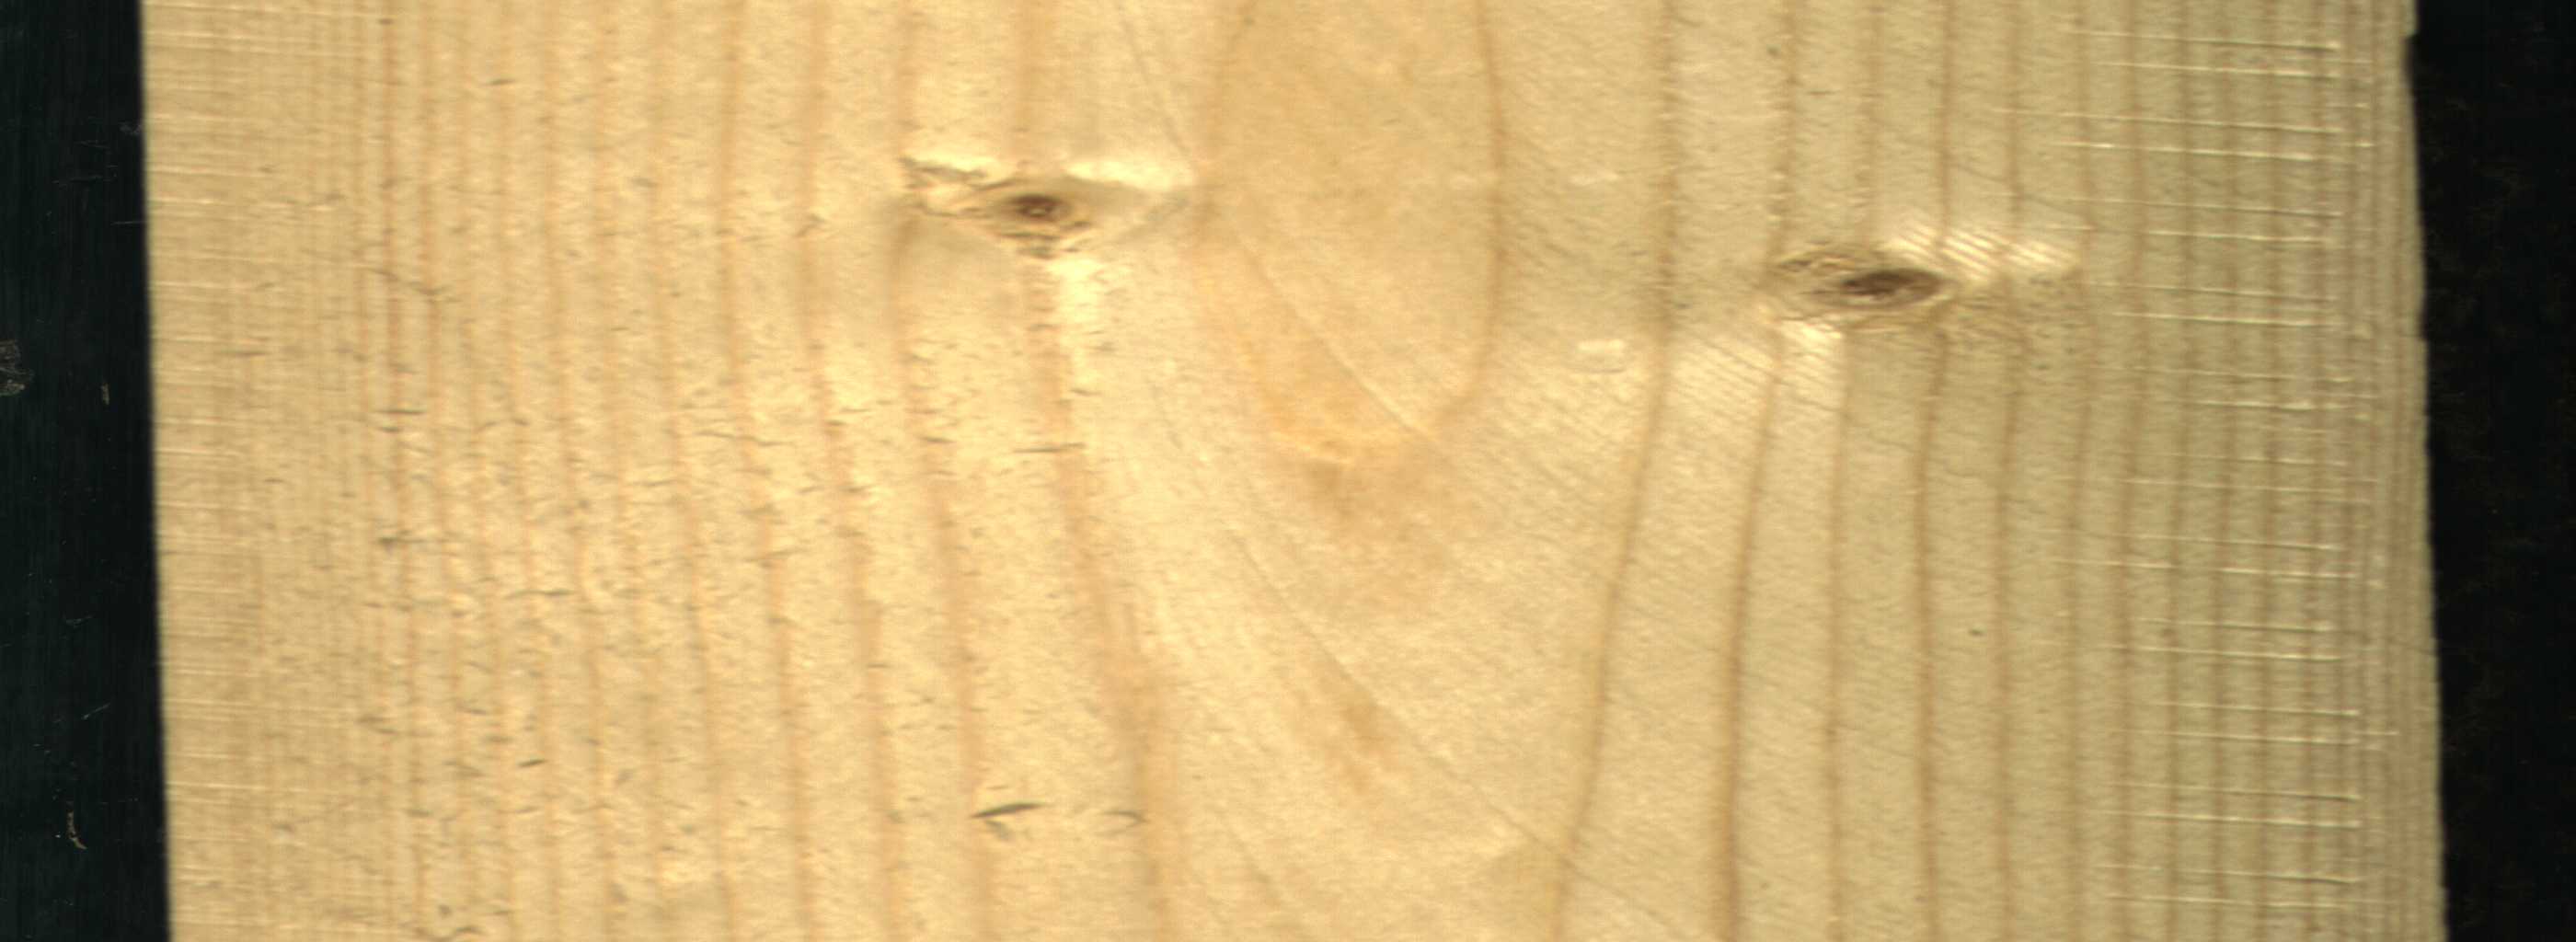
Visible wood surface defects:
Live_Knot
Live_Knot